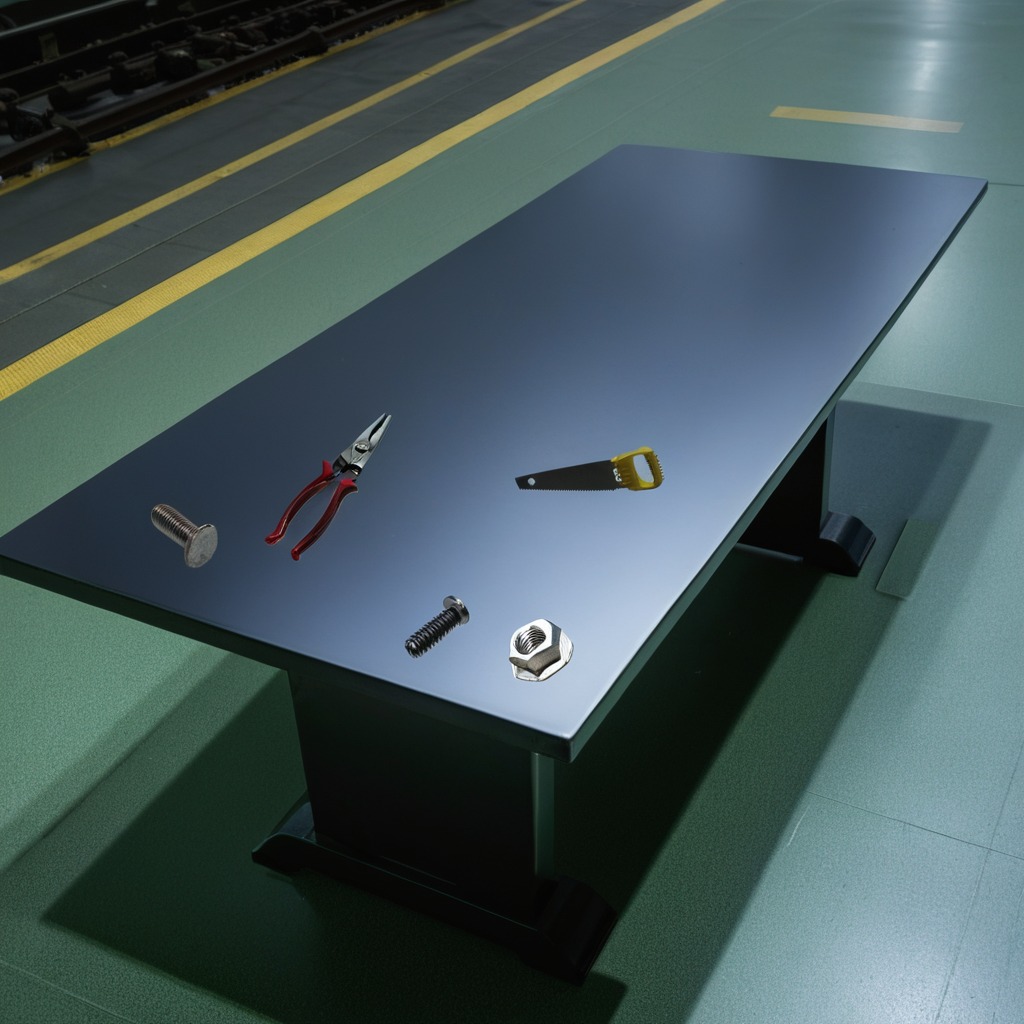
A metal machine screw, pliers, coiled metal spring, metal saw, and metal nut are lying on the table.